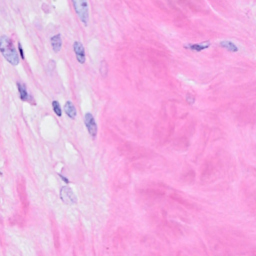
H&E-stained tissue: Breast